Question: I have a 'UITapGestureRecognizer' linked up to an 'IBAction'. I am simply trying to confirm the IBAction method call. For the 'UITapGestureRecognizer', in storyboard I have a reference outlet collection to gestureRecognizers in my View and sent action 'tapGesture:' linked up to my ViewController.
.h code:
'''
- (IBAction)tapGesture:(UITapGestureRecognizer *)sender;
'''
.m code:
'''
- (IBAction)tapGesture:(UITapGestureRecognizer *)sender {
NSLog(@"Tapped");
}
'''
What am I missing? Why is 'tapGesture:' not firing?

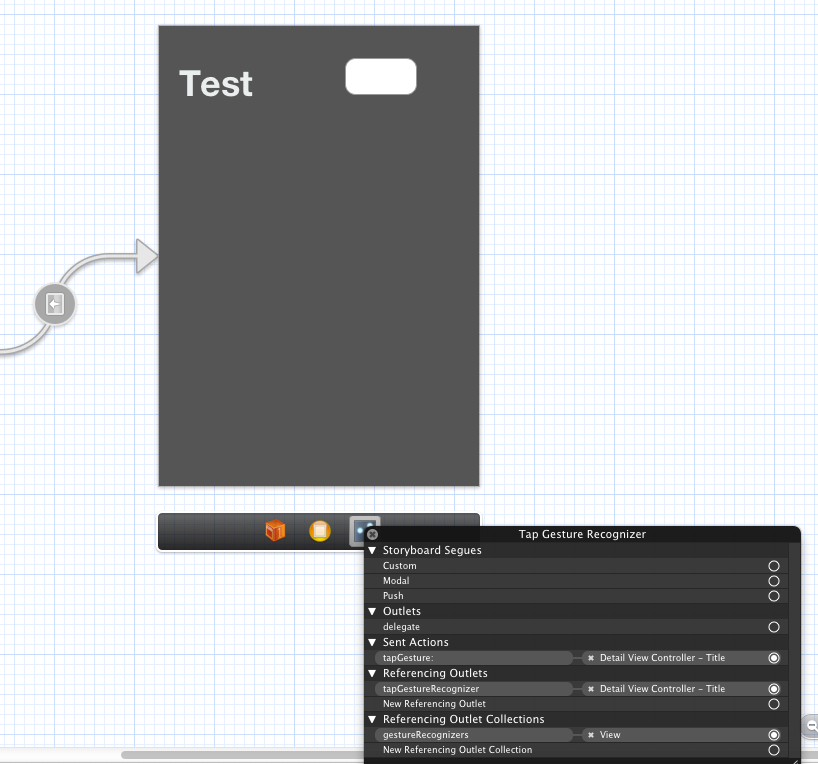
Answer: It seems from your screenshot that the gesture recognizer is added to the view controller, not the view. You just need to drag the gesture recognizer onto the view, and it should add it correctly.